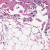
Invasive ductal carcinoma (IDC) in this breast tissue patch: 1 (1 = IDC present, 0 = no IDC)